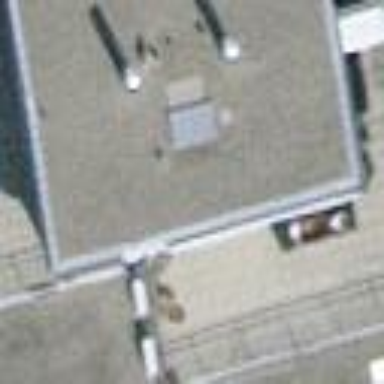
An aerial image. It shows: Flat roof forming part of building.